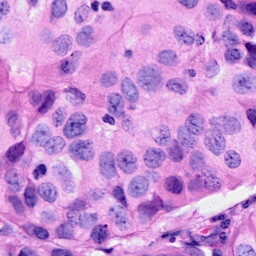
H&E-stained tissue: Breast